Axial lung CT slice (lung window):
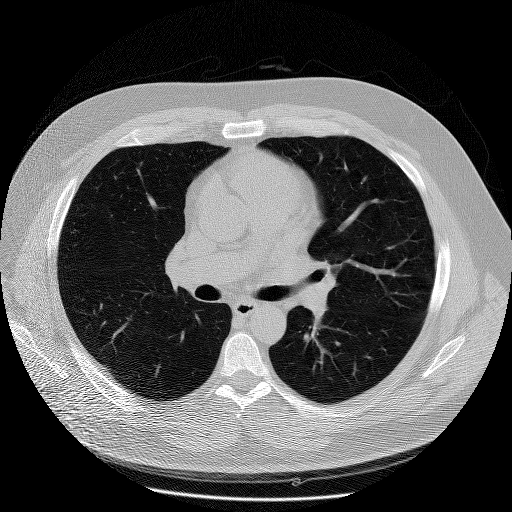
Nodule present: no